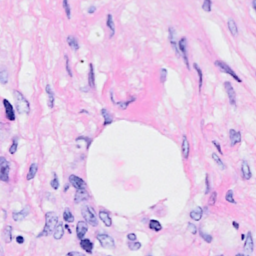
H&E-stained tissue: Breast